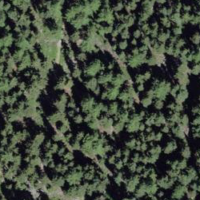
EUNIS habitat code: 43
Species observed at this site:
Vaccinium vitis-idaea
Sitta europaea
Vaccinium myrtillus